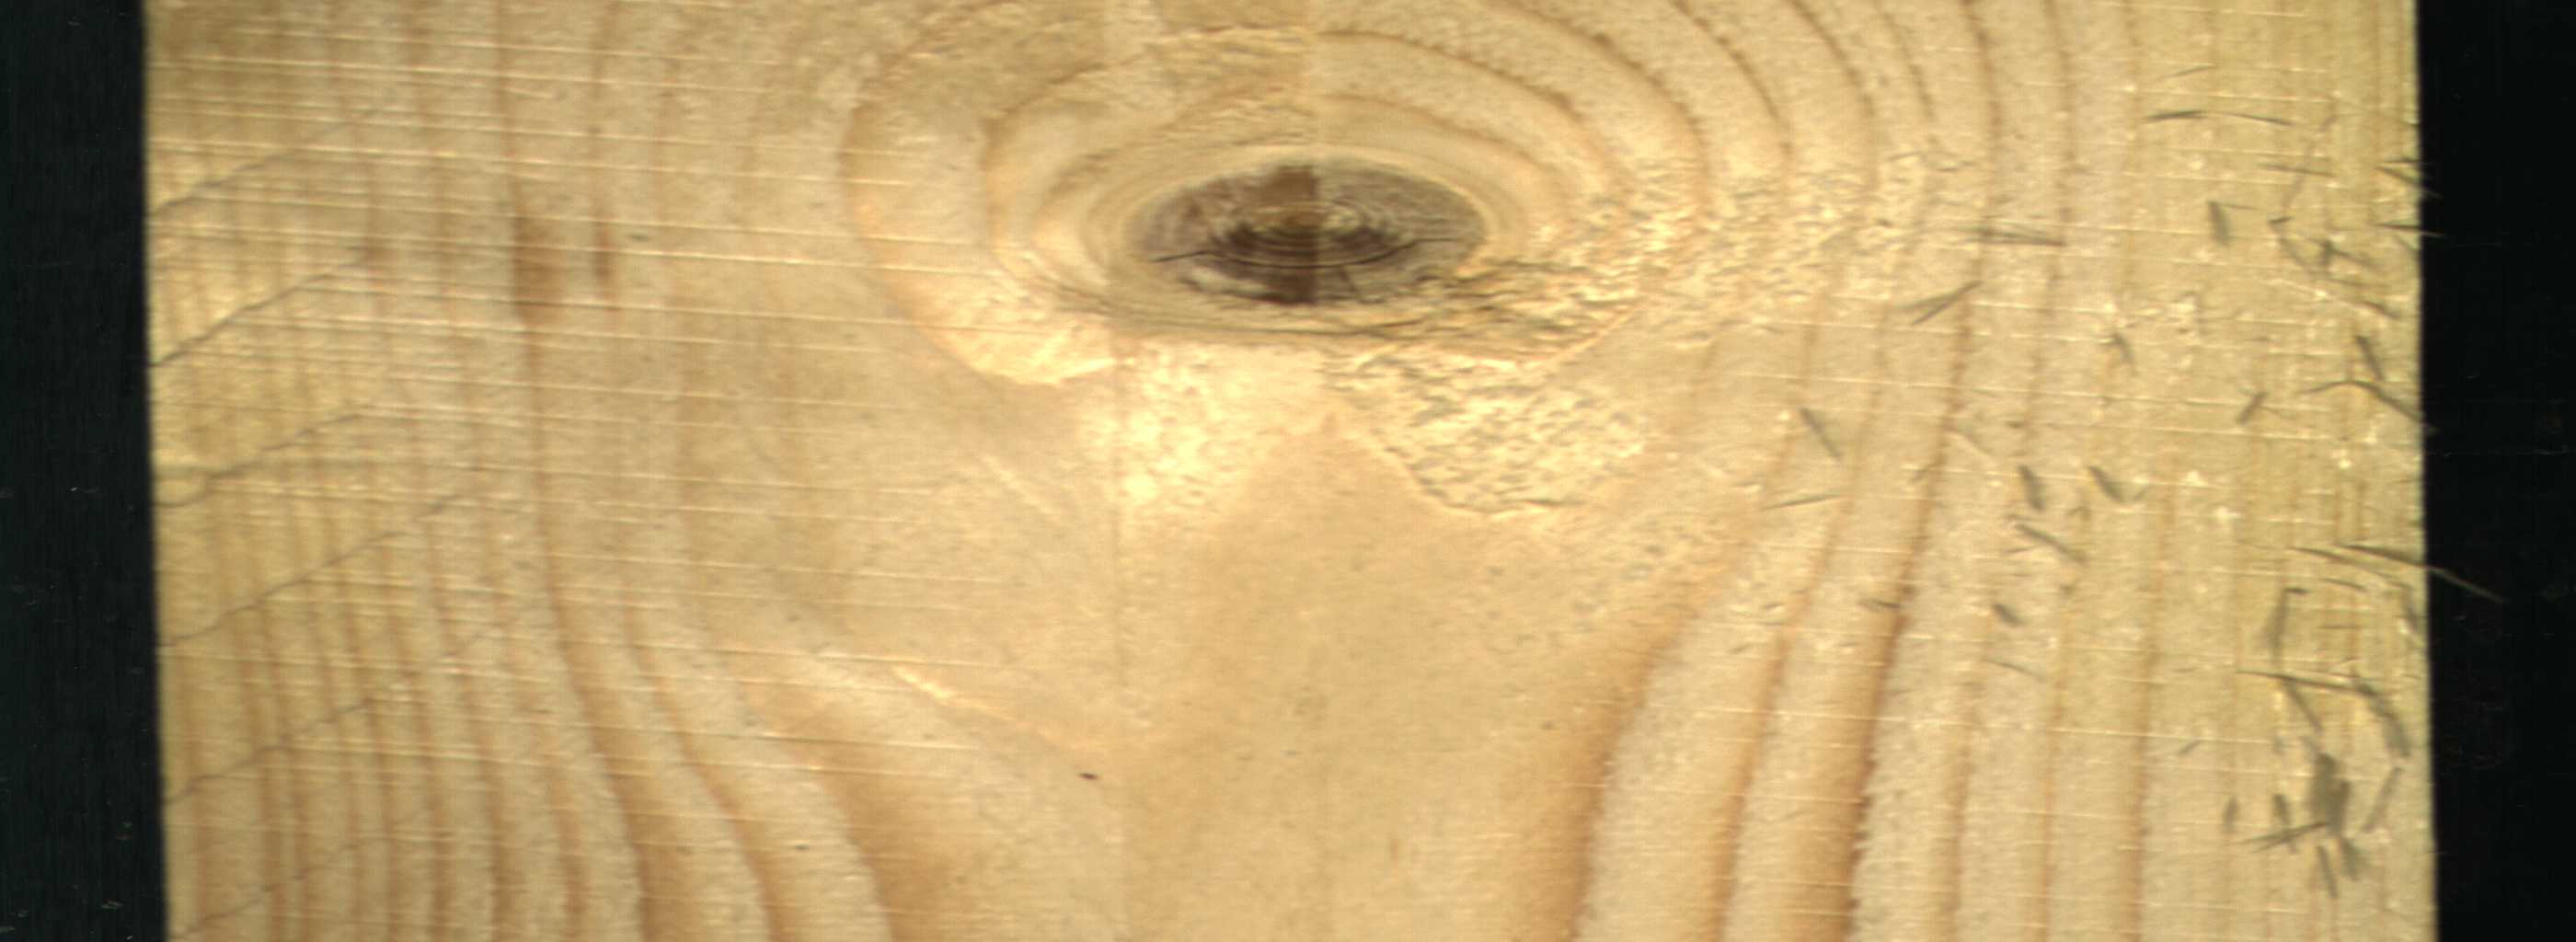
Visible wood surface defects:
Live_Knot